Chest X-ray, PA view. Patient: 20 years old, sex F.
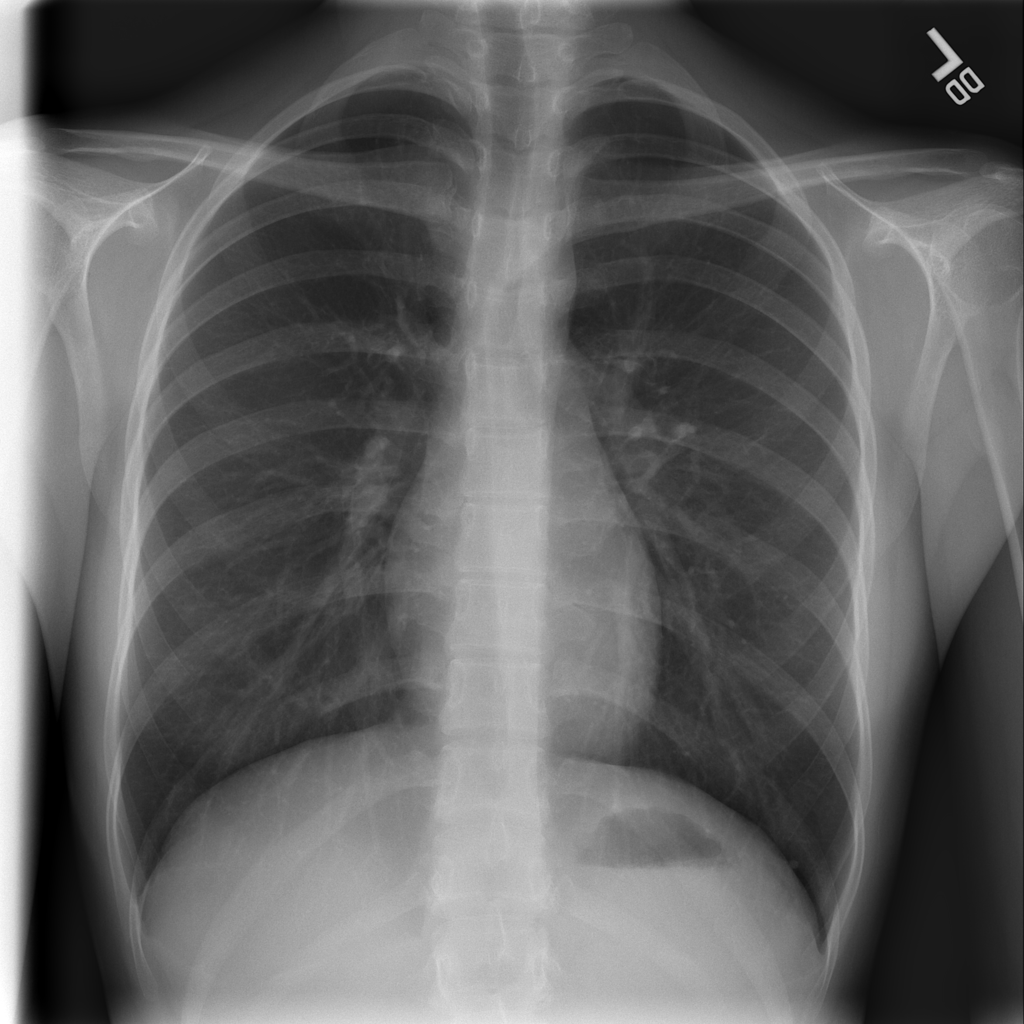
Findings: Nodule